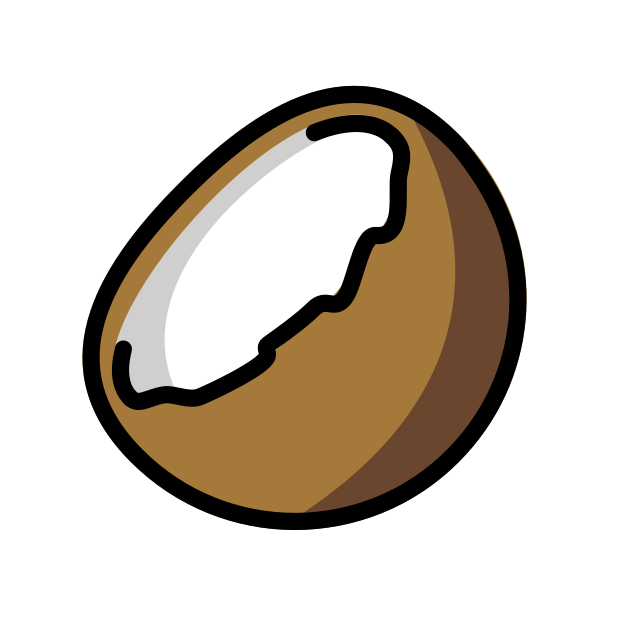
coconut